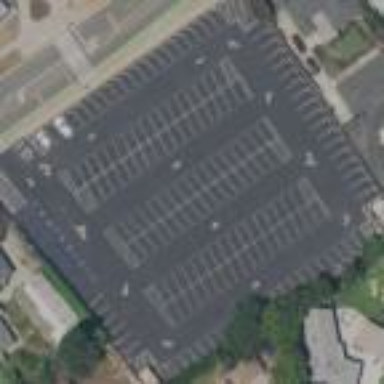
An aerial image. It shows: Parking area with surface.